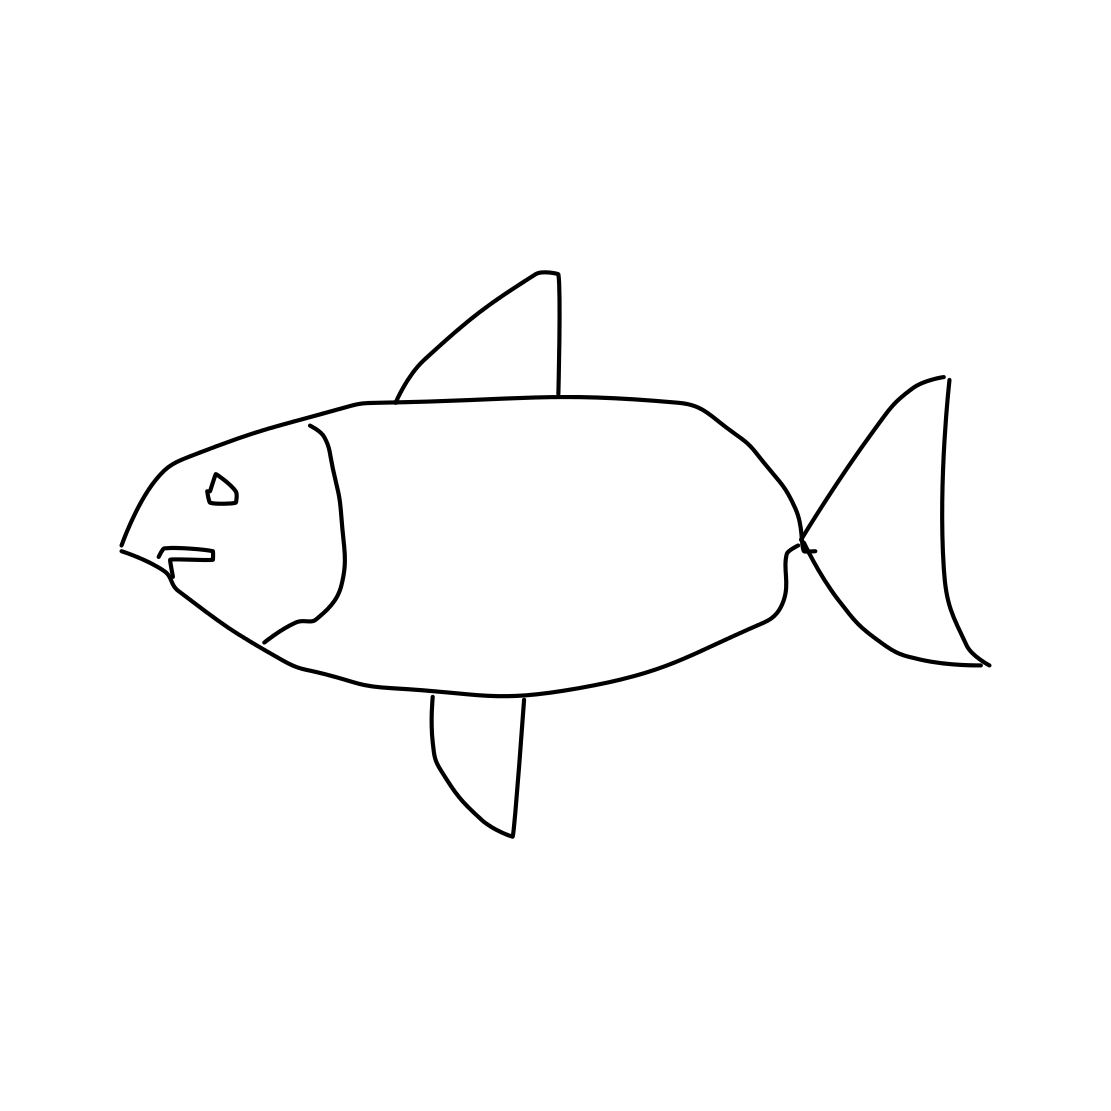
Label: fish